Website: crate-barrel
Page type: address-validator
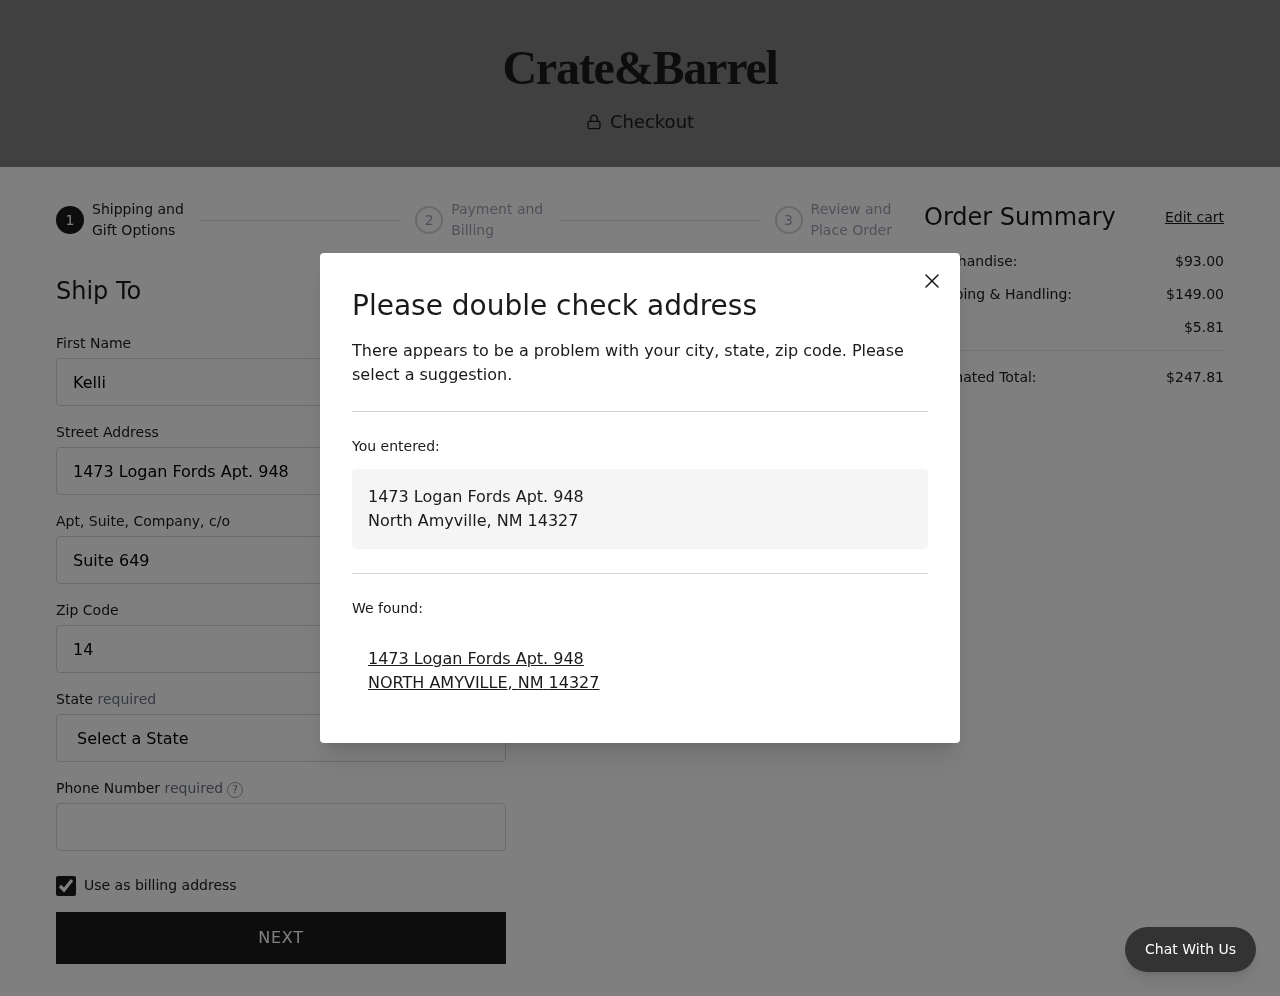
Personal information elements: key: PII_CITY
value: North Amyville
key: PII_CITY
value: NORTH AMYVILLE
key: PII_FIRSTNAME
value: Kelli
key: PII_PHONE
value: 4306187625
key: PII_POSTCODE
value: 14327
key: PII_STATE
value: New Mexico
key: PII_STATE_ABBR
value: NM
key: PII_STREET
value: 1473 Logan Fords Apt. 948
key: PII_STREET2
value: Suite 649
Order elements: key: ORDER_SUBTOTAL
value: $93.00
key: ORDER_SHIPPING_COST
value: $149.00
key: ORDER_TAX
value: $5.81
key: ORDER_TOTAL
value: $247.81